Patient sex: F
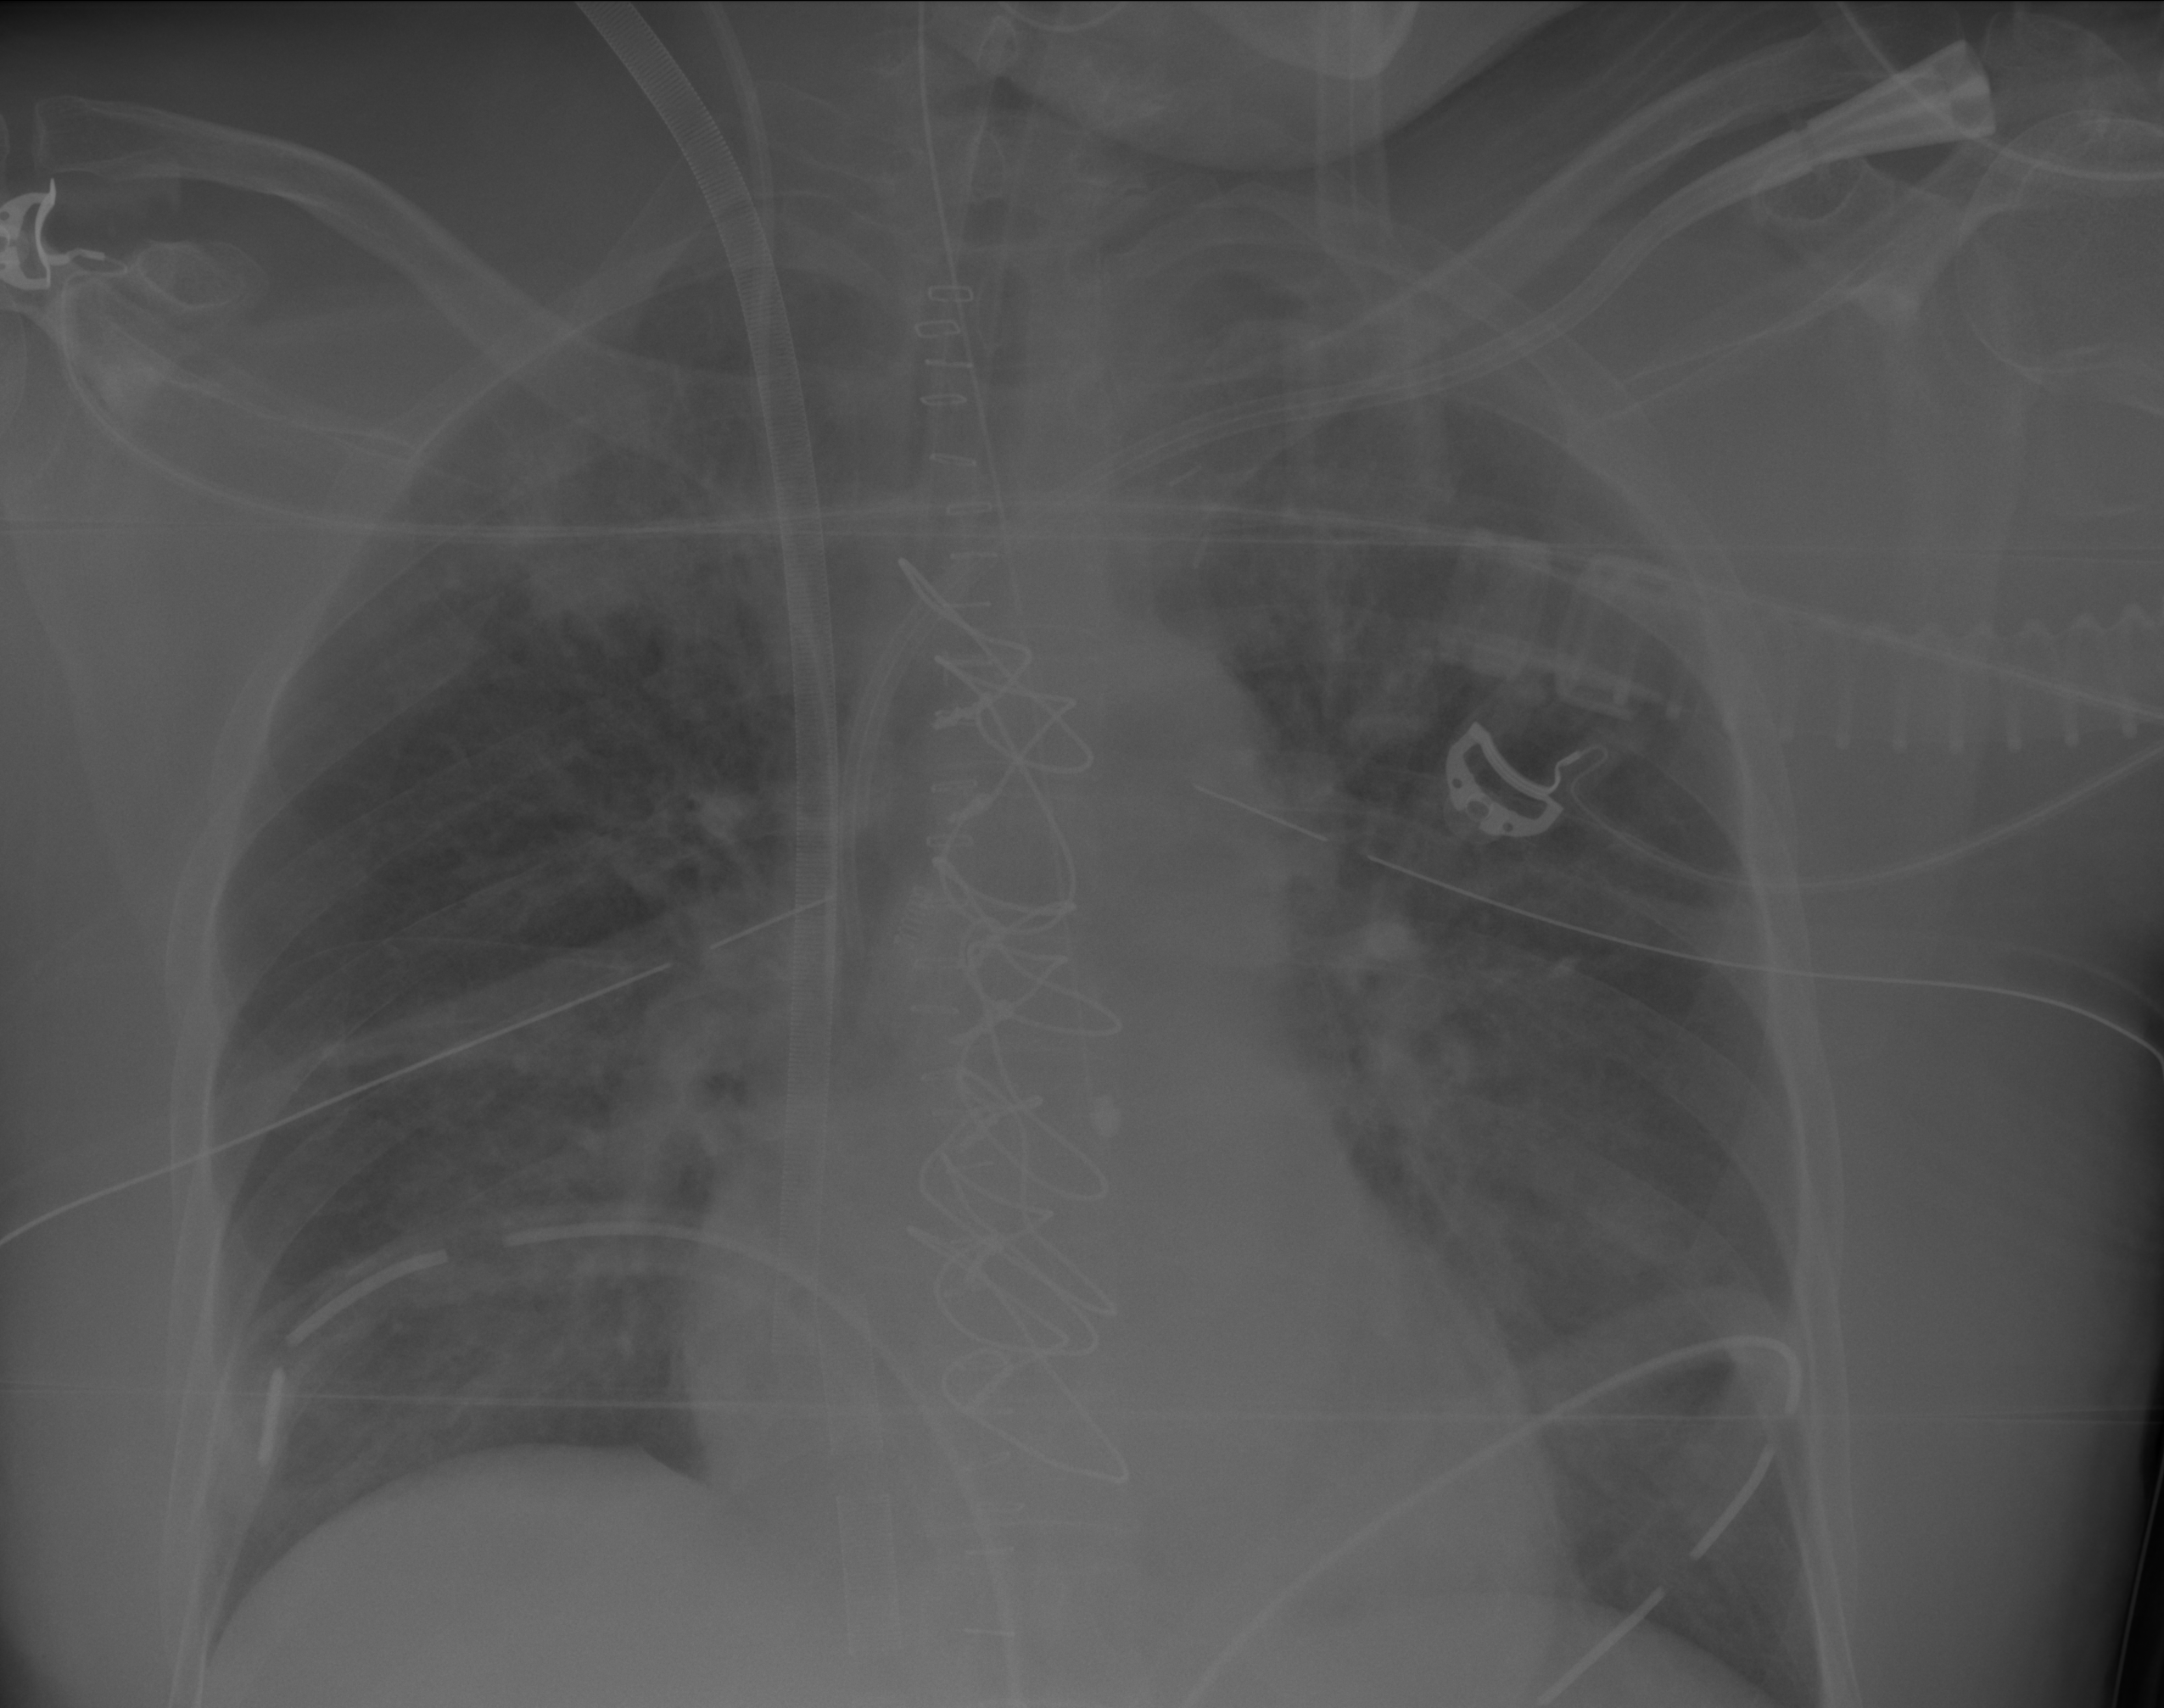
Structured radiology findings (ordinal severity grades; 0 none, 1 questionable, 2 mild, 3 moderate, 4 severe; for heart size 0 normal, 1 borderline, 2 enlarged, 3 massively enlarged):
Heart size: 0
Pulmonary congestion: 0
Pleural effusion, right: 0
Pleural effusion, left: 0
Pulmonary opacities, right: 0
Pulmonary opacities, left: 0
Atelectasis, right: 2
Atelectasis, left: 0